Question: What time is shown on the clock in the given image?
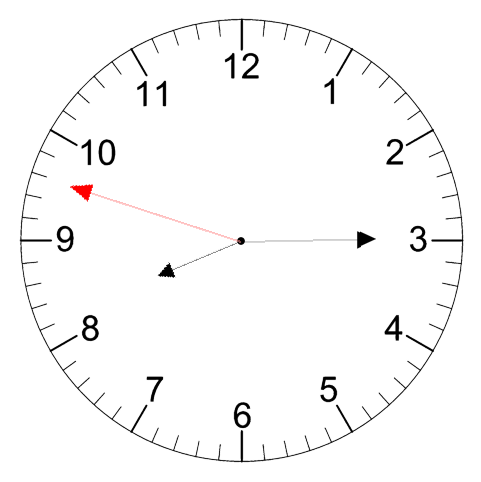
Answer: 08:14:48